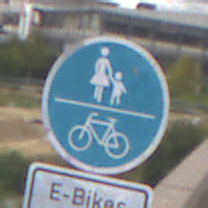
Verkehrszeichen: GemeinsamerGehUndRadweg
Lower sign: BesondereFahrzeugeUndTransportgueter13
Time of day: MorningAfternoon
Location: Outdoor (Suburban)
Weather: PartlyCloudy
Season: NotSpecified
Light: Natural